Field crop: tomato
Growth stage: 1
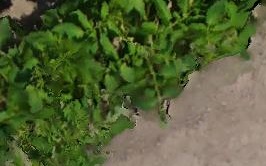
Species: tomato